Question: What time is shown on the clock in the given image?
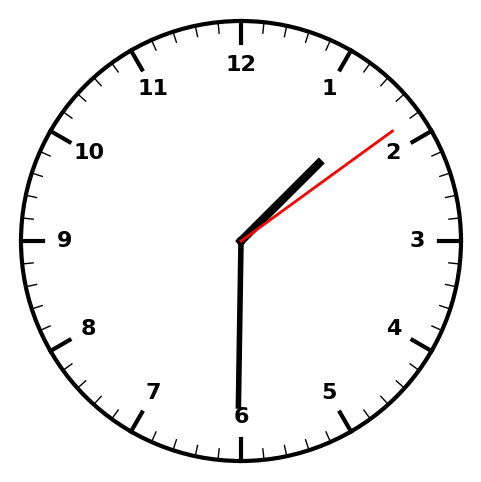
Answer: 01:30:09